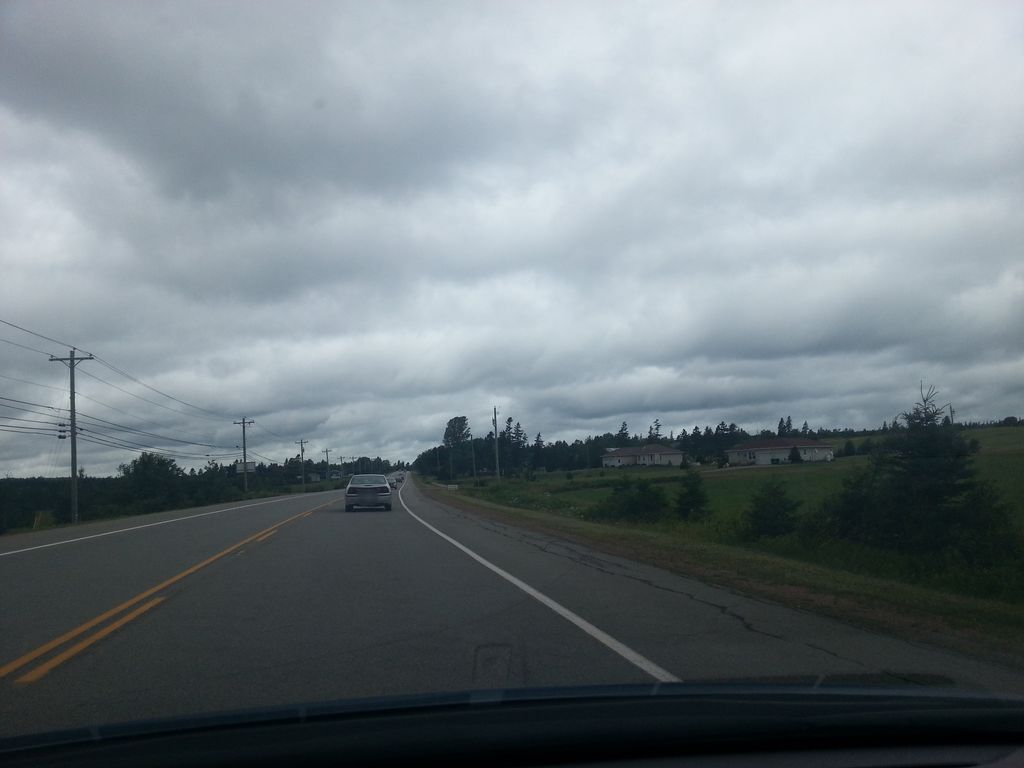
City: charlottetown